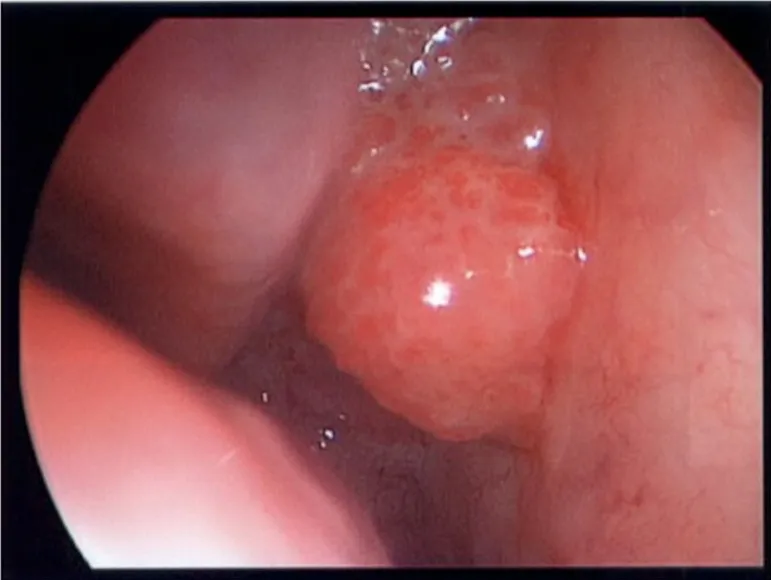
Nasal endoscopy view of collision tumor.
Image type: endoscopy (gi_endoscopy)